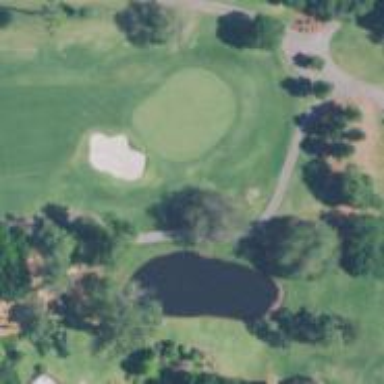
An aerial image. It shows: Path for golf carts.